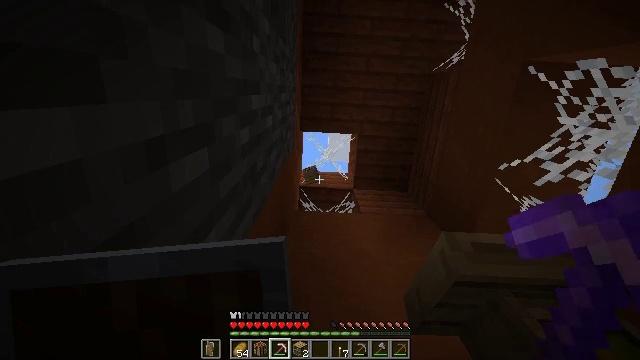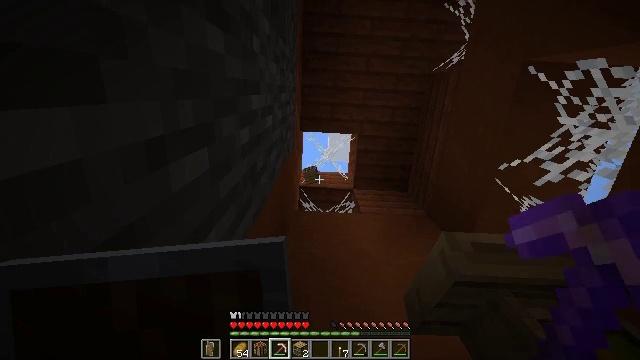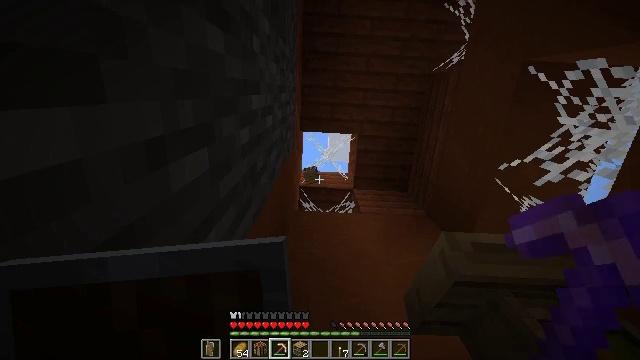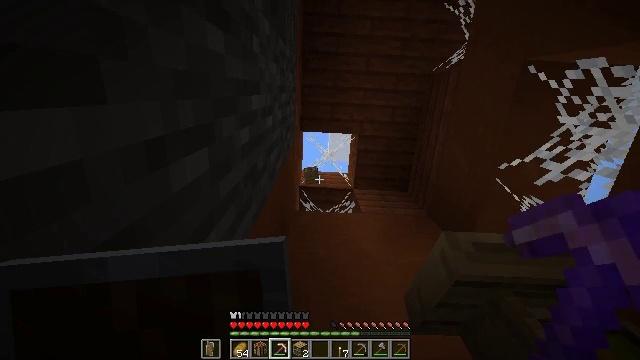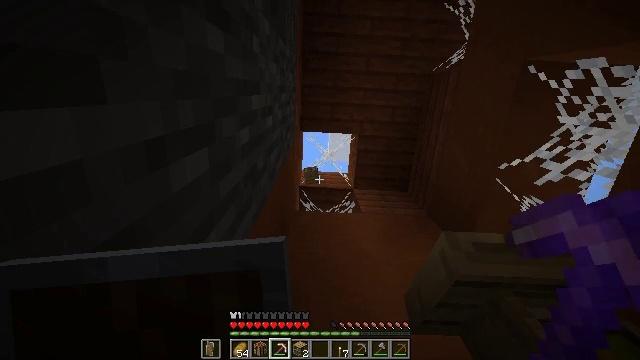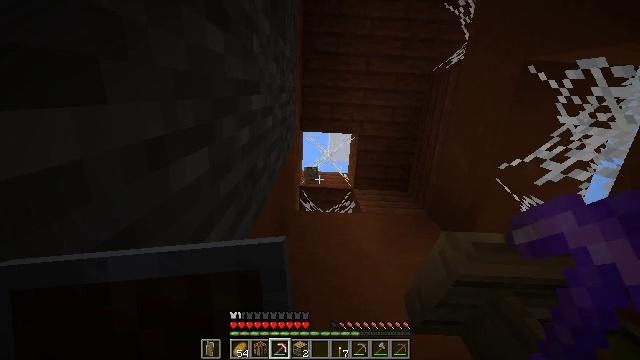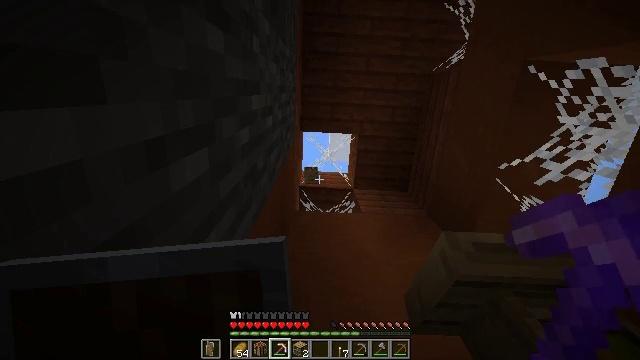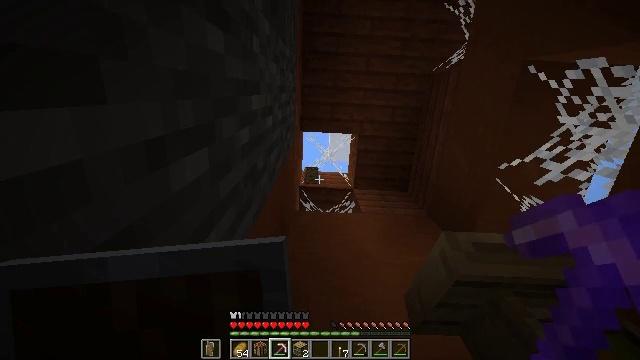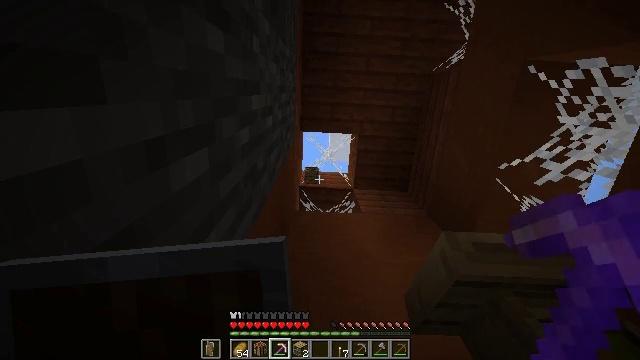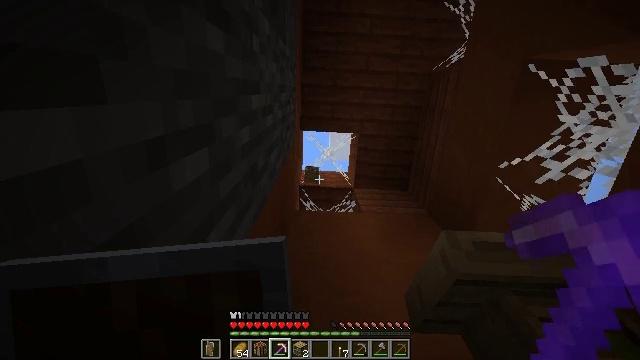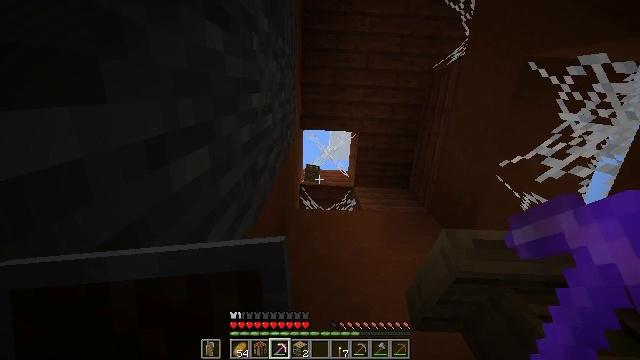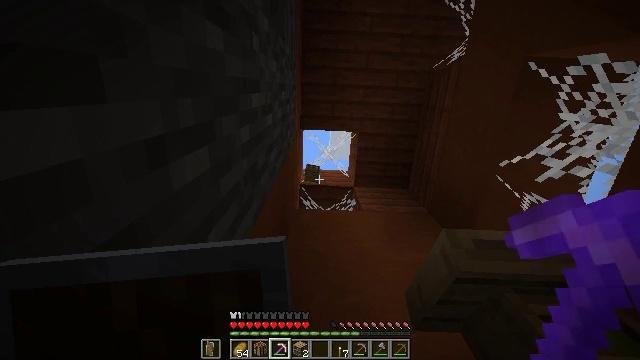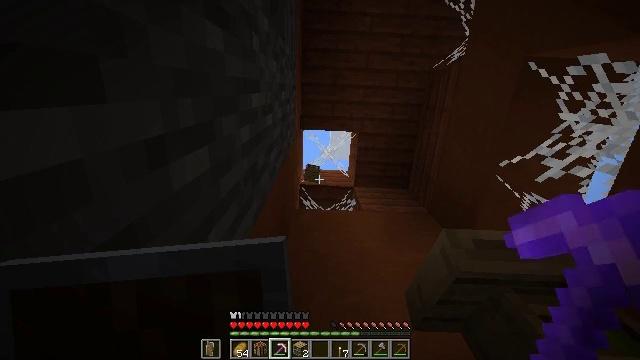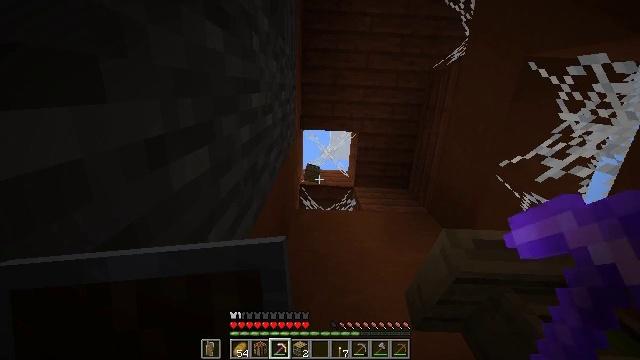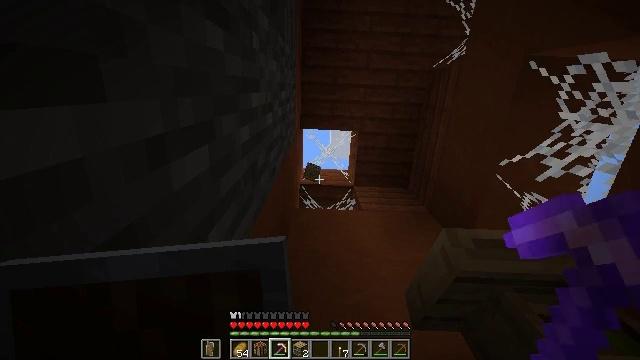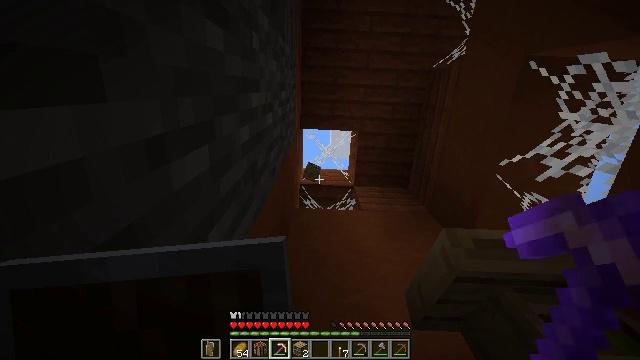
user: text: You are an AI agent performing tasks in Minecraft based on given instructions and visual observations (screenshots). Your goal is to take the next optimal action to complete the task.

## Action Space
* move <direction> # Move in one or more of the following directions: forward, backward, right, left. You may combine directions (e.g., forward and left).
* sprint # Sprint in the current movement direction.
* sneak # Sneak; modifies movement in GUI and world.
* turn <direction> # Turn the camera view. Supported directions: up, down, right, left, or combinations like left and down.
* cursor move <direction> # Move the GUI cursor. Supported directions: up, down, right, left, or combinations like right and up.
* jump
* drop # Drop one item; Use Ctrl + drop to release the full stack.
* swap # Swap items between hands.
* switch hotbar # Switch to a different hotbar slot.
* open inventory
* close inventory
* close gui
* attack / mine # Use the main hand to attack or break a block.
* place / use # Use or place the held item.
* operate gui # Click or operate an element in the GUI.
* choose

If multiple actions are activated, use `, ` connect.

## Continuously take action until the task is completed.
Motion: motion action
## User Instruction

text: Attack the acacia planks to recycle them.
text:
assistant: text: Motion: no_op
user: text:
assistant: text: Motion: no_op
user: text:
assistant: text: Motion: no_op
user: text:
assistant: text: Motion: no_op
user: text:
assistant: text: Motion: no_op
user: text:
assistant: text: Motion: no_op
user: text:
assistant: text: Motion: no_op
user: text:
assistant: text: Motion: no_op
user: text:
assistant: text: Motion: no_op
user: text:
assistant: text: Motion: no_op
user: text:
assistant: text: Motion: no_op
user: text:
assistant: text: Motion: no_op
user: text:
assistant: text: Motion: no_op
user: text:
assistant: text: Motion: no_op
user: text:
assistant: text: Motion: no_op
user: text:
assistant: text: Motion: no_op
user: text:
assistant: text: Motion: no_op
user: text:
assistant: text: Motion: no_op
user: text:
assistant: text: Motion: no_op
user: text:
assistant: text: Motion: no_op
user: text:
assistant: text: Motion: no_op
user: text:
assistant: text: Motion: no_op
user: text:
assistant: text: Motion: no_op
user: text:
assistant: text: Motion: no_op
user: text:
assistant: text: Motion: no_op
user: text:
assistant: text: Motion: no_op
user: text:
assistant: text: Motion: no_op
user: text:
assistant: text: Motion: no_op
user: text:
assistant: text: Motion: no_op
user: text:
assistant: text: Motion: no_op